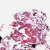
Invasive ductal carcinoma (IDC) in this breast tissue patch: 0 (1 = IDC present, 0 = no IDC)